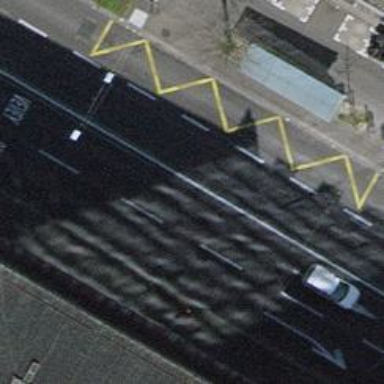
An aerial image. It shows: Bus stop for trolleybuses with designated stop position for public transport.